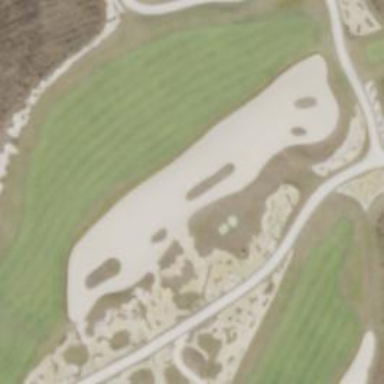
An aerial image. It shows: Golf bunker.